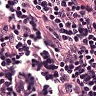
Metastatic tissue present: no